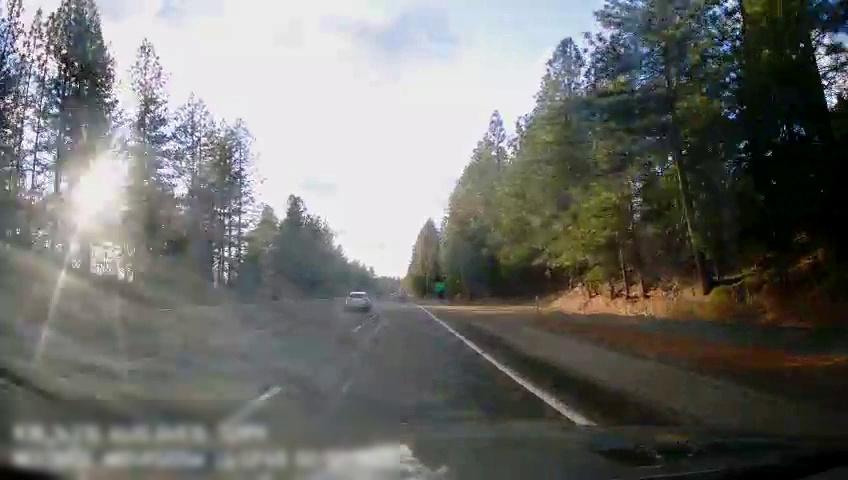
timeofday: Day
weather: Sunny
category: Drivable Space
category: Vehicles | Car
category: Lanes | Current Lane
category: Lanes | Alternate Lane
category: Traffic | Signs